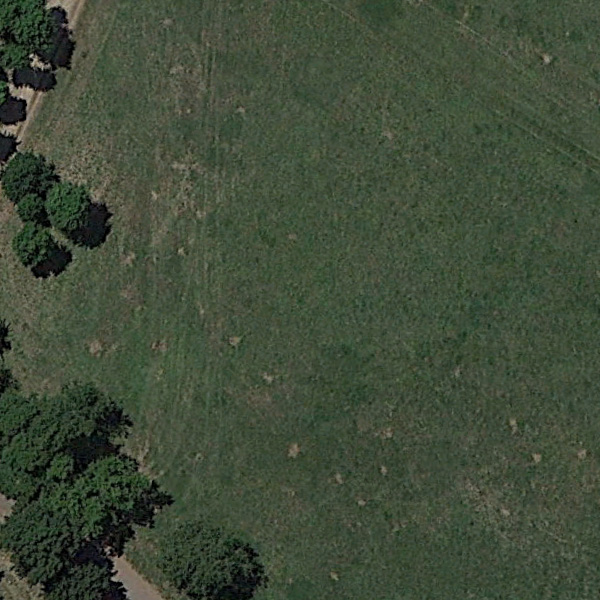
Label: Meadow